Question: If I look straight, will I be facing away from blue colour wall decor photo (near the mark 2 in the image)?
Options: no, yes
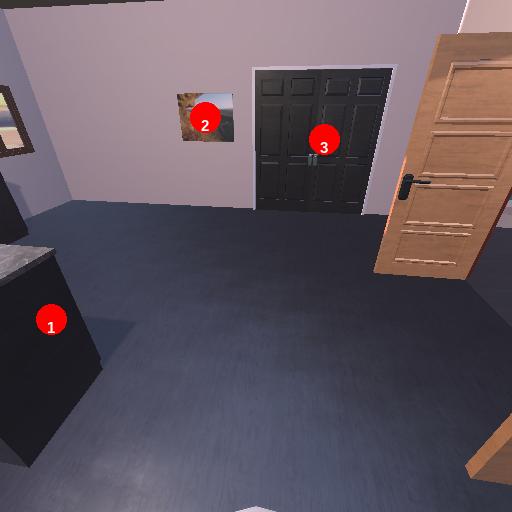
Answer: no